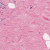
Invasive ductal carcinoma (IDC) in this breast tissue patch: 0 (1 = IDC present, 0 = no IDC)